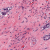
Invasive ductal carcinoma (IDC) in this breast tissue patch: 0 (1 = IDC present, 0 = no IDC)